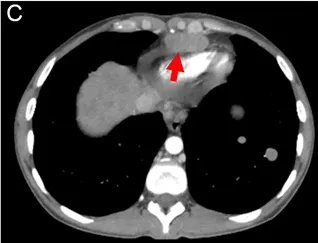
The examination of the supradiaphragmatic lymph nodes showed their reduction from 18 mm.
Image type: radiology (ct)